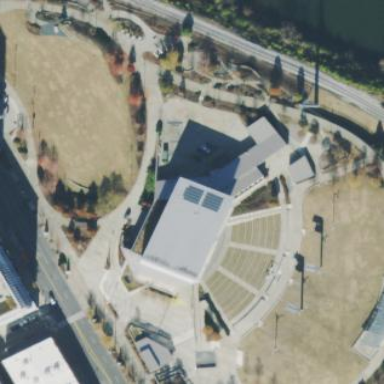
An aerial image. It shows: There is theatre building.